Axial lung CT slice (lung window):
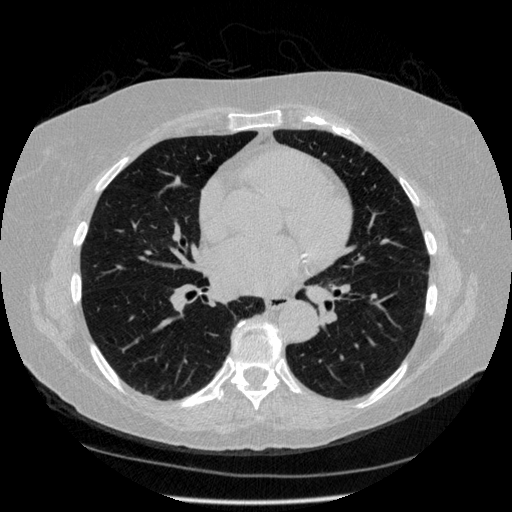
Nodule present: no